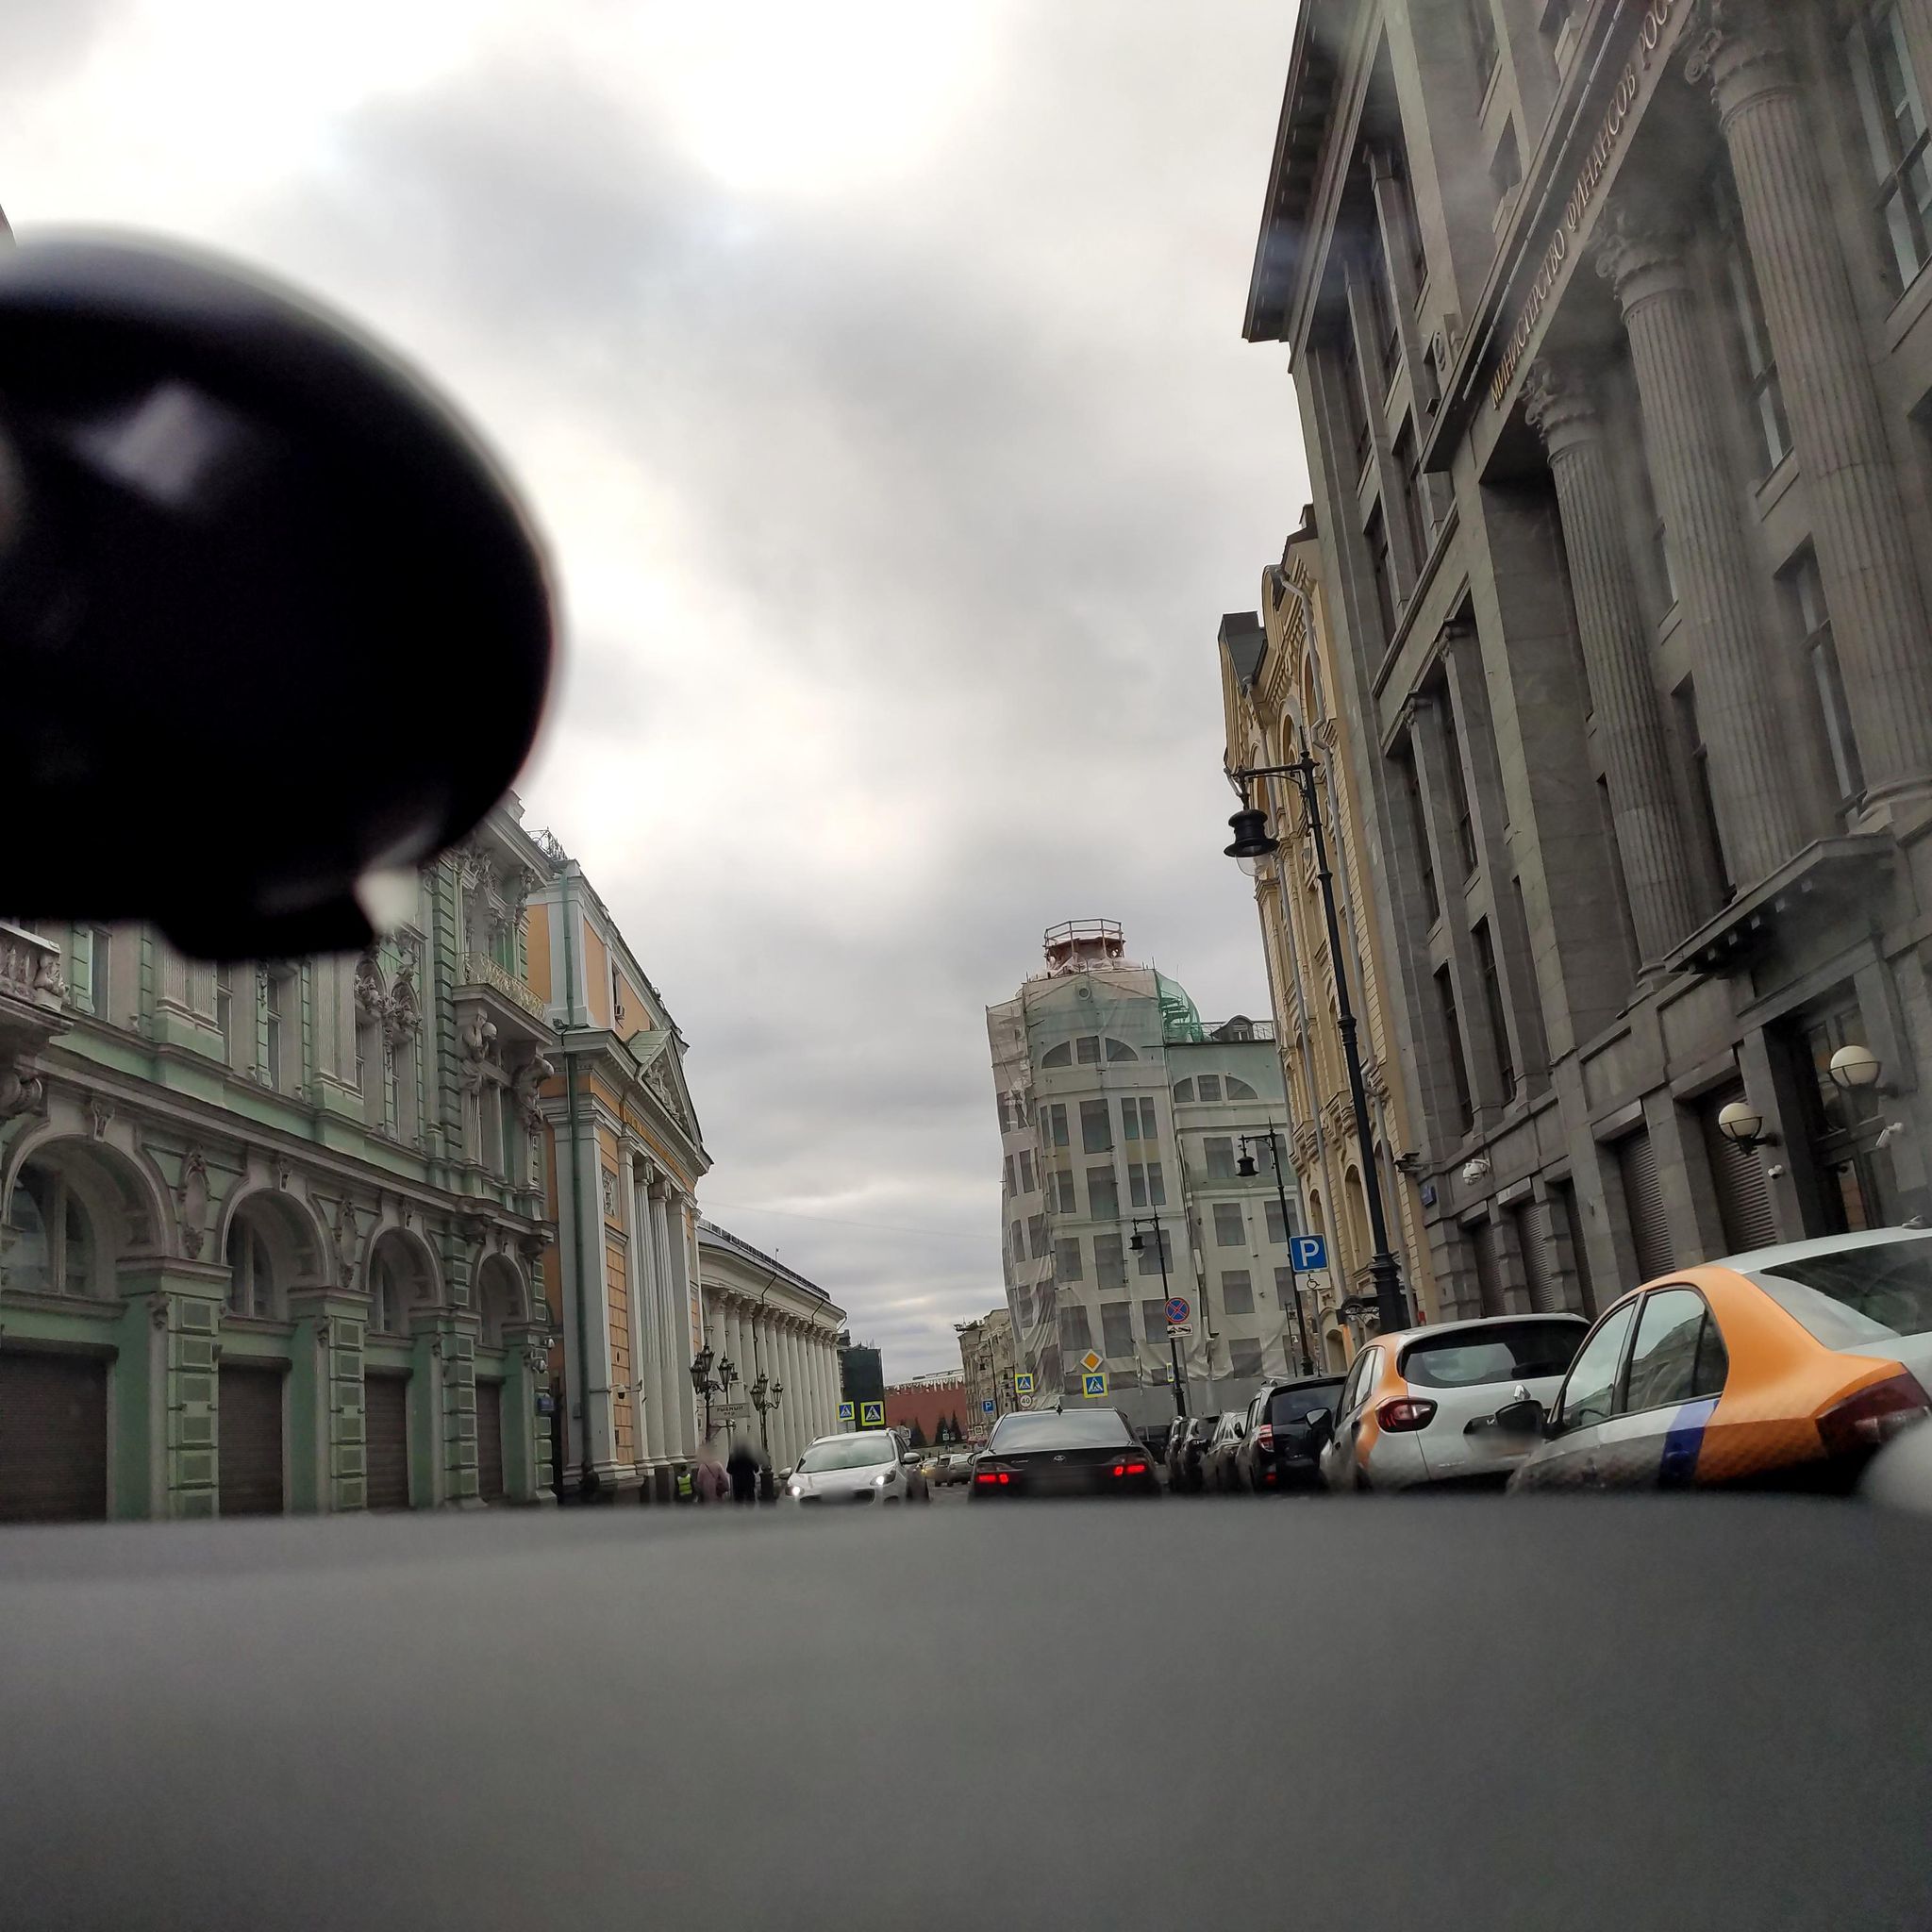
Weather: snowy
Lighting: day
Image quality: good
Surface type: driving surface
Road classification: footway
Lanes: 4
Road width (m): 4
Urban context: urban centre
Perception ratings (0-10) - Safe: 7.14, Lively: 3.84, Beautiful: 3.49, Boring: 0.64, Depressing: 3.2, Wealthy: 6.59